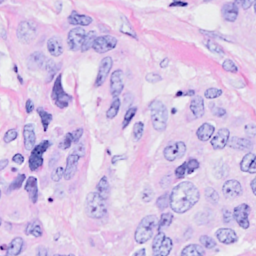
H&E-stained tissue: Breast